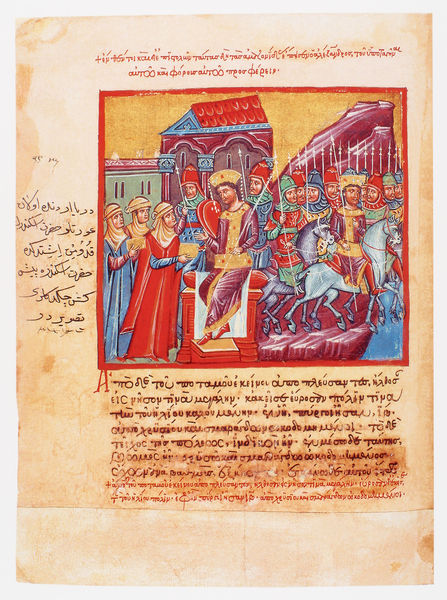
Titel: Der griechische Alexanderroman
Institution: Venedig, Hellenic Institute Codex Gr. 5
Schlagwörter: berg, fluss, frauen, menschen, sitzen, stadt, männer, stuhl, szene, dach, haus, schloss, bild, häuser, gewand, mantel, adel, krone, pferde, reiter, farbig, schrift, berge, könig, thron, buch, orient, asien, druck, seite, illustration, text, armee, stäbe, griechisch, mittelalter, lanzen, speer, speere, druch, beschreibung, alexander, alexanderroman, kölnig, tthron